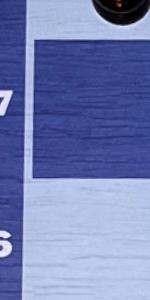
Label: Empty